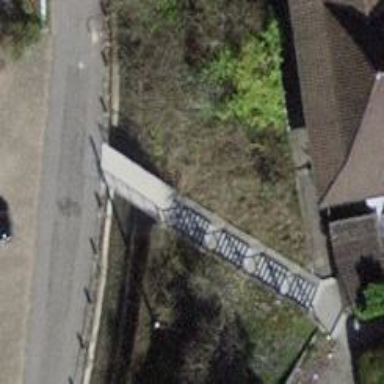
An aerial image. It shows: Path crossing bridge with excellent trail visibility.